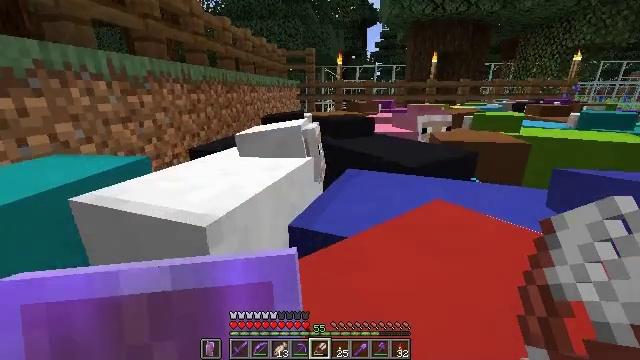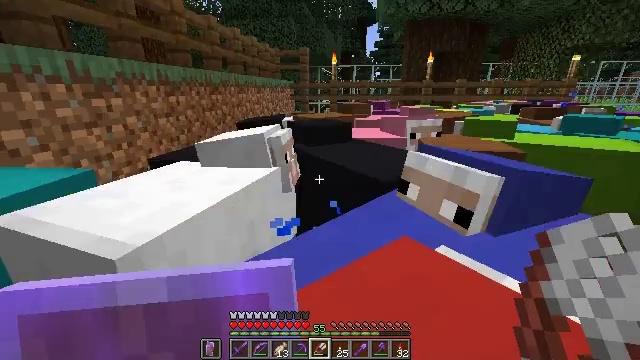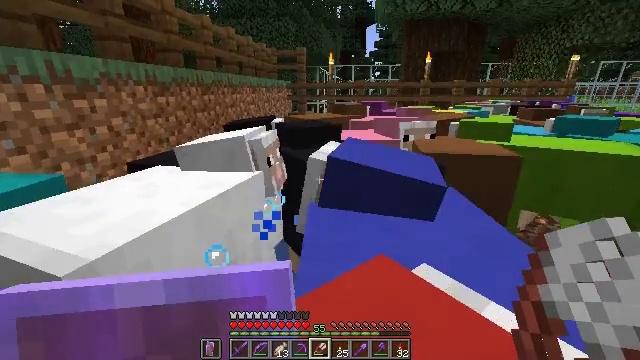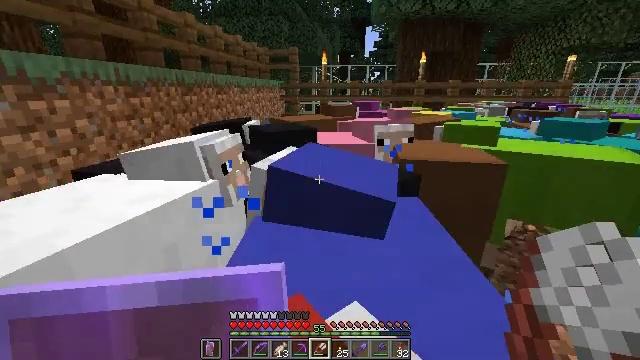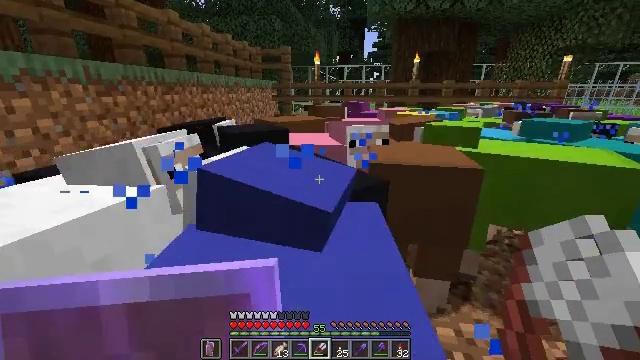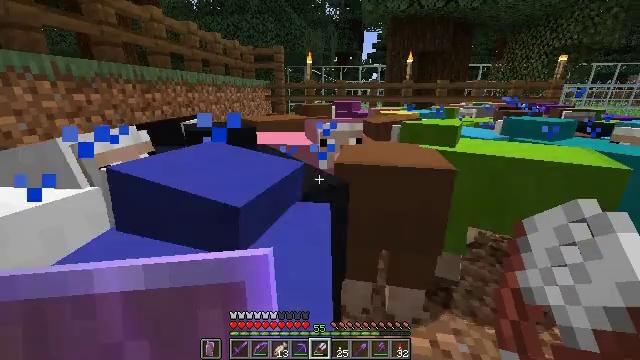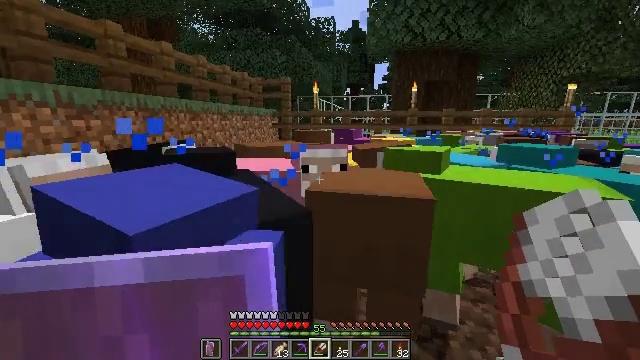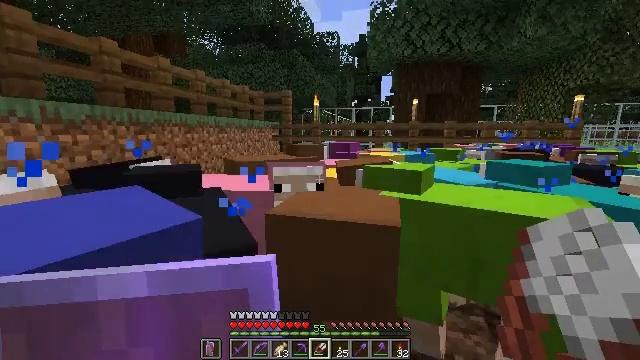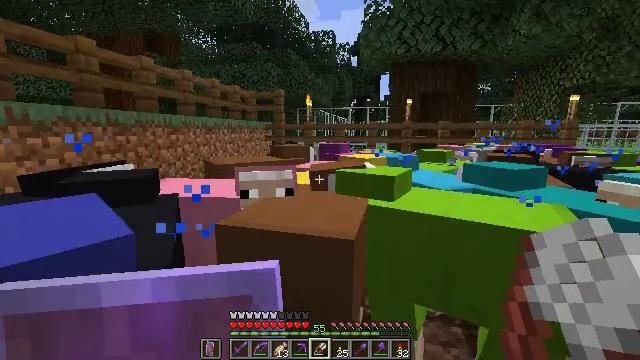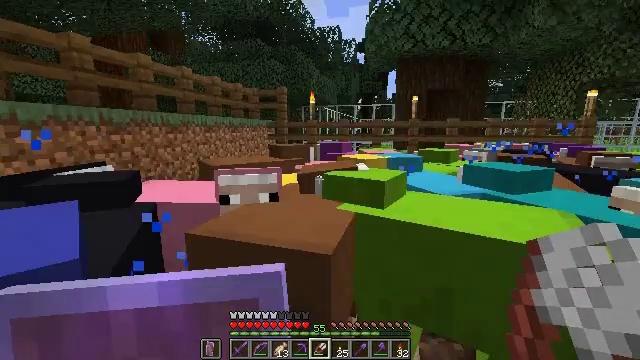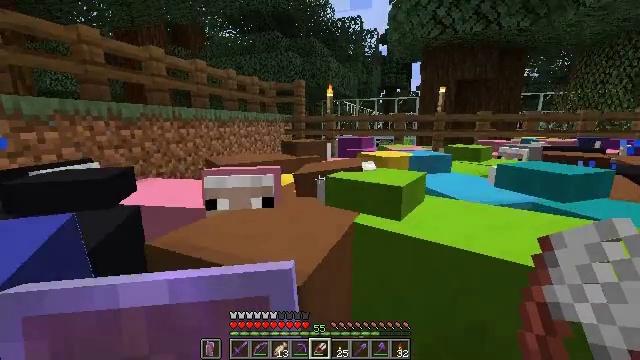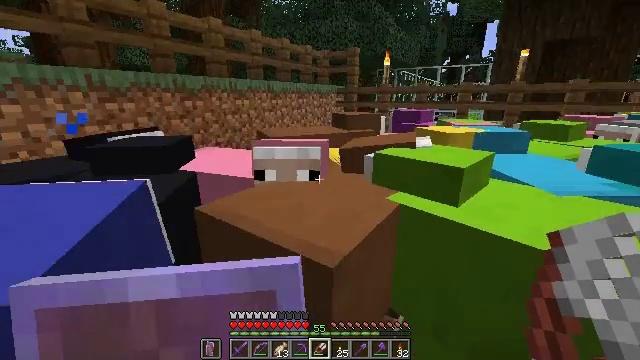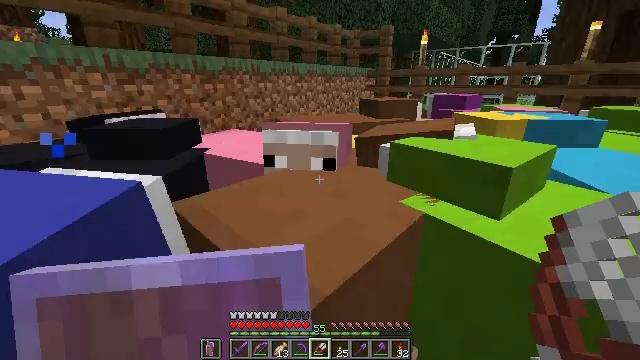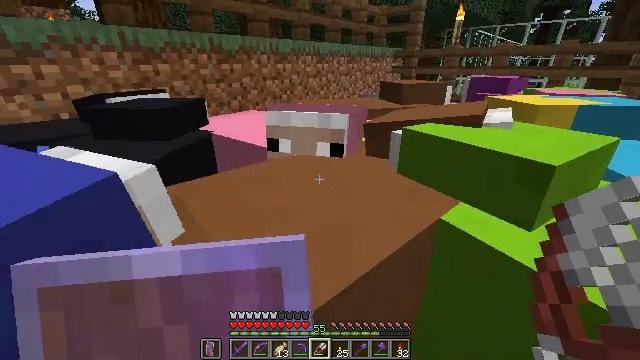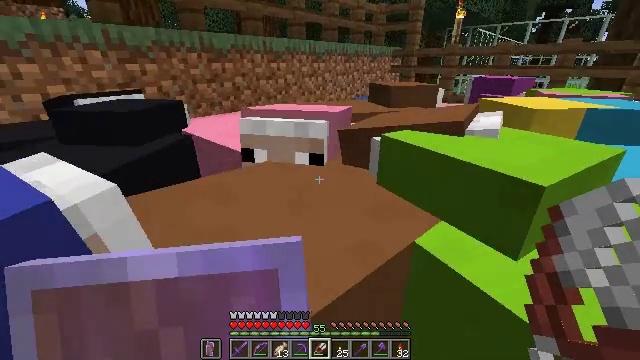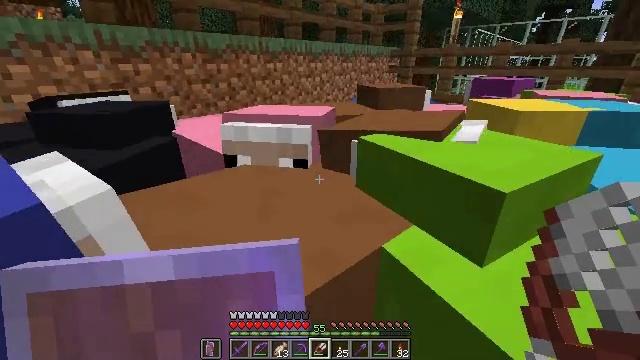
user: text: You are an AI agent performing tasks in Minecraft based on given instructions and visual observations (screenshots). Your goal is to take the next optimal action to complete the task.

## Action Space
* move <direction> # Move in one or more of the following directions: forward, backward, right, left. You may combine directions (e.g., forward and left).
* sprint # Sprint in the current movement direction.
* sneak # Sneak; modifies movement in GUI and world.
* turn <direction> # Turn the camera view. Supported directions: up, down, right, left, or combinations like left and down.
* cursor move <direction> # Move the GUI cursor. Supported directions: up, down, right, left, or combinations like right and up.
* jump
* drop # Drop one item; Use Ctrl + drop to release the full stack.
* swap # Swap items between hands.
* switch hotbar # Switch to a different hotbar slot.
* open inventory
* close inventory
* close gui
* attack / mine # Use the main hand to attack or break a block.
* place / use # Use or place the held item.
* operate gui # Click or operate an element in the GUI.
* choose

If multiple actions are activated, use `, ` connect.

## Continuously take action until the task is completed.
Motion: motion action
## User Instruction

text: craft item pink carpet
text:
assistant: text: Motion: move forward and move right
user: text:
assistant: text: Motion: move forward and move right
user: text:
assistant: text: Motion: move forward and move right
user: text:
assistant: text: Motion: move forward and move right
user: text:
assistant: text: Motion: move forward and move right
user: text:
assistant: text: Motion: move forward and move right, turn left and up
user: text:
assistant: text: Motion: move forward and move right, turn left and up
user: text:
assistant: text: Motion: move forward
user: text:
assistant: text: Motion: move forward, turn left
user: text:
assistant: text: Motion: move forward, turn left and down
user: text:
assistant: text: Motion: move forward, turn left and down
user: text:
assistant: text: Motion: move forward, turn left and down
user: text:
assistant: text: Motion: move forward, turn left and down
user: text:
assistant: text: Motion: no_op
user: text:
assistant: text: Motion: no_op
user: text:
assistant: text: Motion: move forward
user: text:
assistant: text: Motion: move forward, turn left and down
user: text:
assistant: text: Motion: move forward, turn left and down
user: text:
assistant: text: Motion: move forward
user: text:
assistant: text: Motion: move forward, turn left
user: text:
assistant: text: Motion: move forward, turn left and down
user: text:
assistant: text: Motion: move forward, turn left
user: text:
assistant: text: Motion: move forward
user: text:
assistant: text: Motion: move forward
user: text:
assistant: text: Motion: move forward
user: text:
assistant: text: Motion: move forward, turn left and down
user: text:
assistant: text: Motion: turn left and down
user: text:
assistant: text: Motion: turn left and down
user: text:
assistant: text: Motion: no_op
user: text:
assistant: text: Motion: turn right